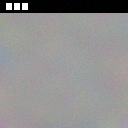
Screen state: on